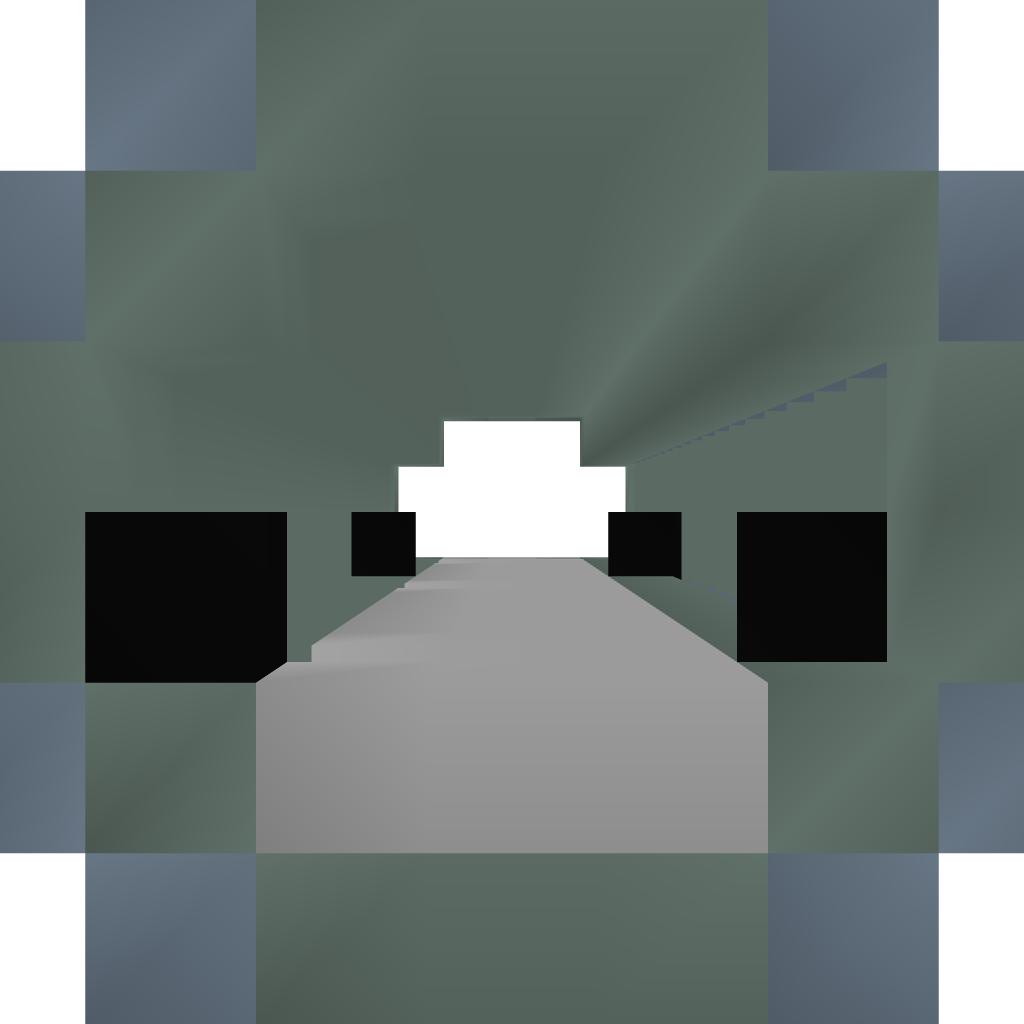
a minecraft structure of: Sewer Template Stright